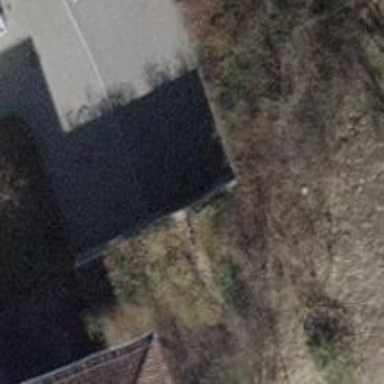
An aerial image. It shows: Parking entrance.